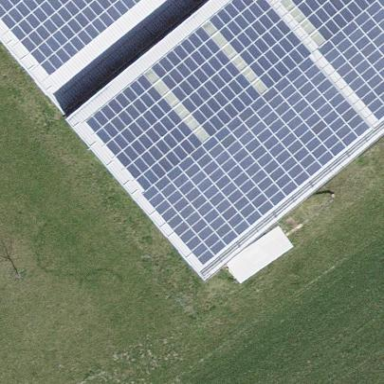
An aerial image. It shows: Solar power generator.